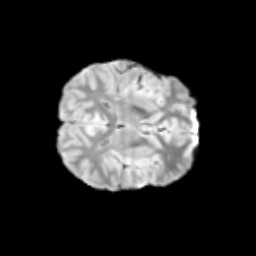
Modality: T2w
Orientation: axial
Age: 11
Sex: male
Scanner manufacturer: siemens
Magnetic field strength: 3 T
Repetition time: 3.8 s
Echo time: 0.07 s